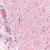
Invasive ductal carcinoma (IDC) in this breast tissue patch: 0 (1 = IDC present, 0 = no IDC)